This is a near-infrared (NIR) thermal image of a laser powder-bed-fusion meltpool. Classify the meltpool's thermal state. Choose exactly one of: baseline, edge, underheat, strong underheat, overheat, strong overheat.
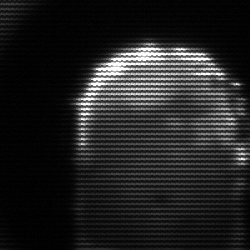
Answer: baseline